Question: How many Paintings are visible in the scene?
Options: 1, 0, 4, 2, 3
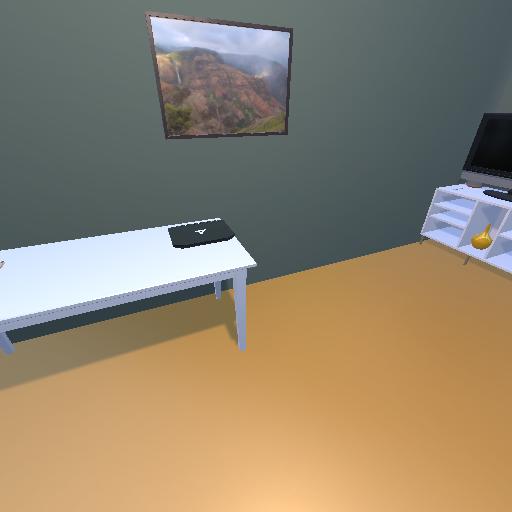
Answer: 1